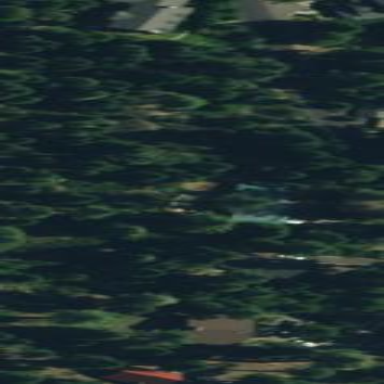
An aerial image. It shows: Evergreen woodland with needle-leaved trees.